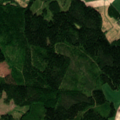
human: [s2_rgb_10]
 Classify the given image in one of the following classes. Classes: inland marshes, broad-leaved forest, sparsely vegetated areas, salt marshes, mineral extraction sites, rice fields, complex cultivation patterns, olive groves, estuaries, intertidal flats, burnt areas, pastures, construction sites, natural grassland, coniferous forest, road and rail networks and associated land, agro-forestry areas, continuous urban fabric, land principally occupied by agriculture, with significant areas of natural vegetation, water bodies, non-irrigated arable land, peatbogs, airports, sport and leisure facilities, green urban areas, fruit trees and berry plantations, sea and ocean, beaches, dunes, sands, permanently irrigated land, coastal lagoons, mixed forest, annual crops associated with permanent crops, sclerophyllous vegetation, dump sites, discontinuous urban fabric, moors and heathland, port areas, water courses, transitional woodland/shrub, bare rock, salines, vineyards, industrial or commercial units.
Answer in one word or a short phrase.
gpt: land principally occupied by agriculture, with significant areas of natural vegetation, broad-leaved forest, coniferous forest, mixed forest